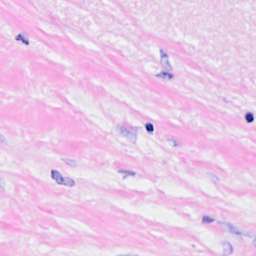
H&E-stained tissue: Breast